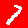
Digit: 7